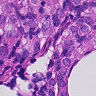
Metastatic tissue present: yes